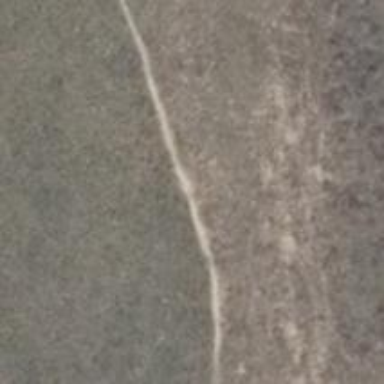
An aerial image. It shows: Ground path.